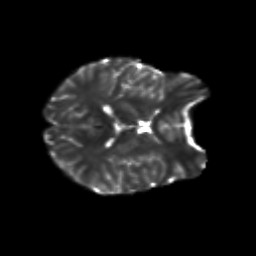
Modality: T2w
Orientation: axial
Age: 25
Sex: female
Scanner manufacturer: siemens
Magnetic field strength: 3 T
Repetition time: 3.5 s
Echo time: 0.125 s